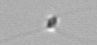
Label: Chaetoceros_tenuissimus